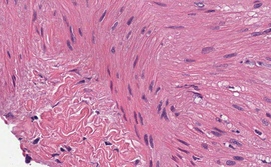
Tumor epithelial tissue: no
Tumor-associated stroma tissue: yes
Normal tissue: no